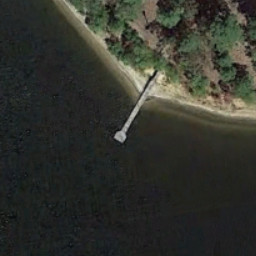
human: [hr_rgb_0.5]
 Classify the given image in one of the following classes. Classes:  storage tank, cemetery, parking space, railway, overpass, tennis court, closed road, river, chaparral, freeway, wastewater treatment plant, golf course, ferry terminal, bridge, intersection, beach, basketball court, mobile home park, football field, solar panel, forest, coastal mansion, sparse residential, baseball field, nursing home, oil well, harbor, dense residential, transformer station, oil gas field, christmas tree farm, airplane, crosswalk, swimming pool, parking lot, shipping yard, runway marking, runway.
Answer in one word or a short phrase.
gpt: ferry terminal